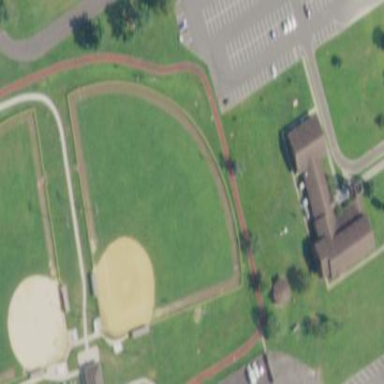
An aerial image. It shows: Baseball pitch for leisure land.